Aerial crown-view tile of a tropical tree (Barro Colorado Island, Panama), acquired 20241216:
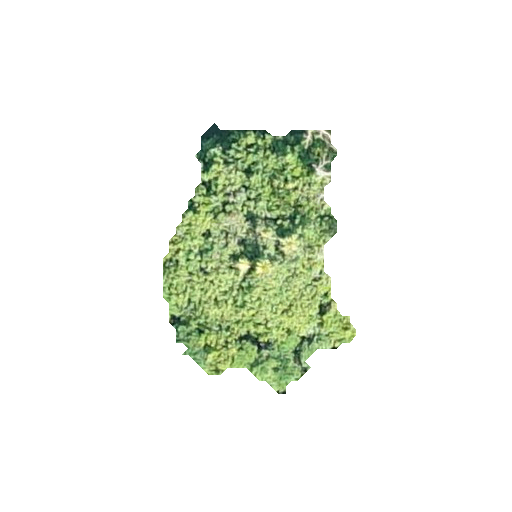
Species: Trichilia tuberculata
GBIF accepted scientific name: Trichilia tuberculata
Crown area: 52.025 m²